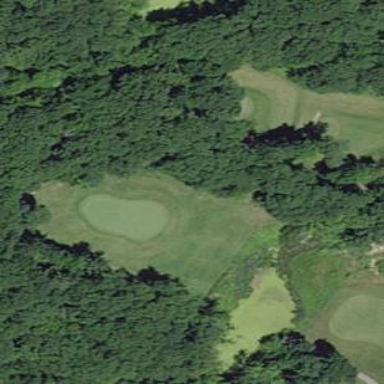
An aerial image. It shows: Scenic view of water hazard on golf course. The natural water feature adds beauty to the landscape.